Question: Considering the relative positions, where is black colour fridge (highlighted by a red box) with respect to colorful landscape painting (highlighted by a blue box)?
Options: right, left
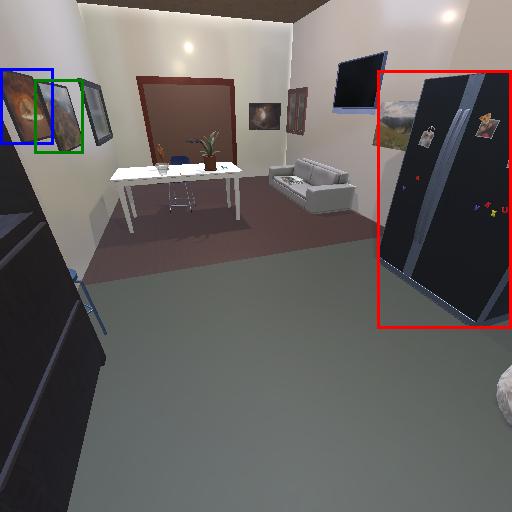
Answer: right